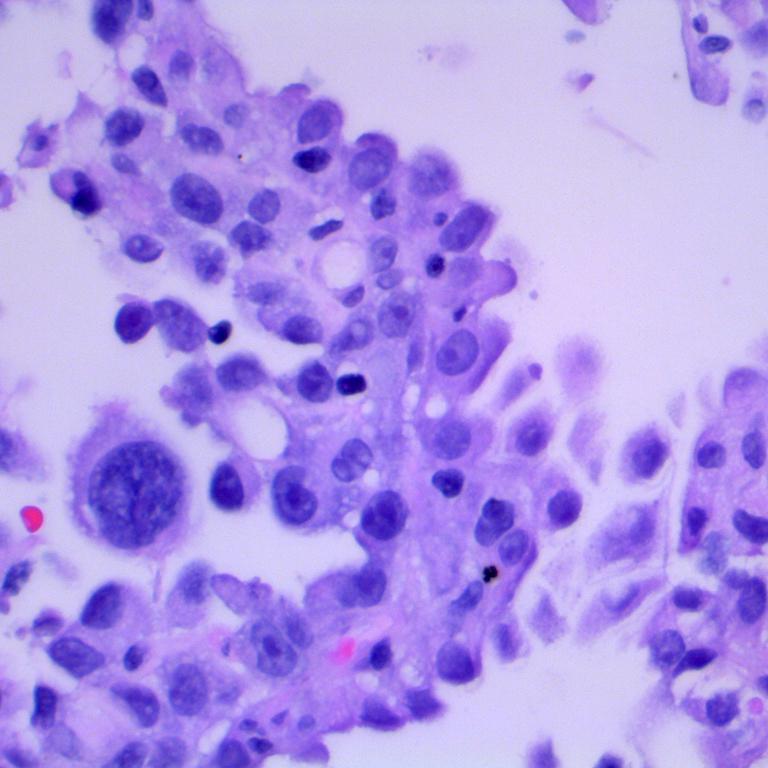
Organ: lung
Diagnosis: adenocarcinomas